Interaction volume radius: 5 \u00c5
Interaction volume height: 15 \u00c5
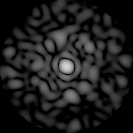
Disorder parameter: 0.8347